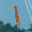
Label: 1